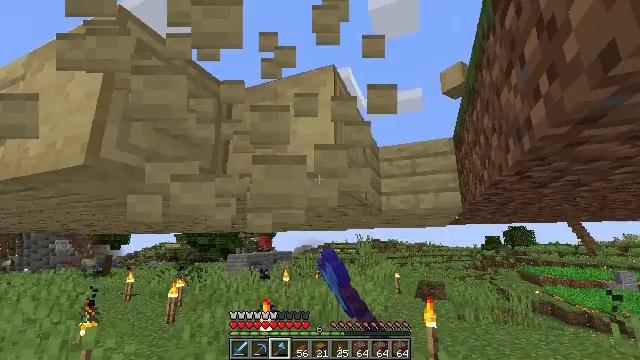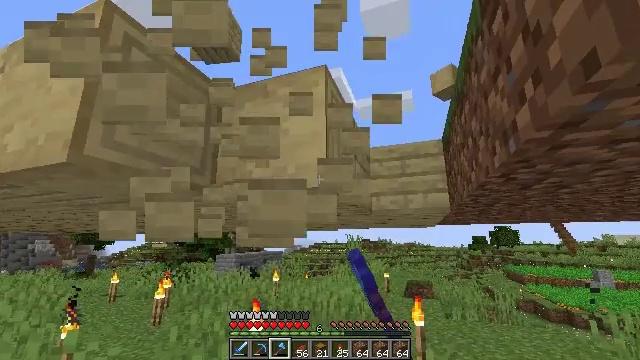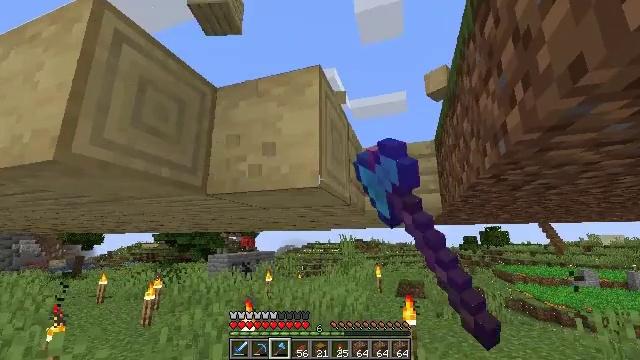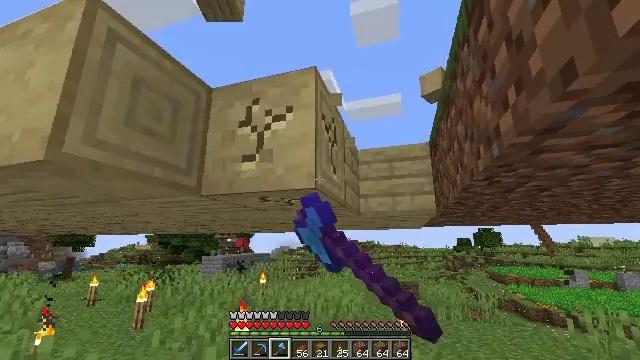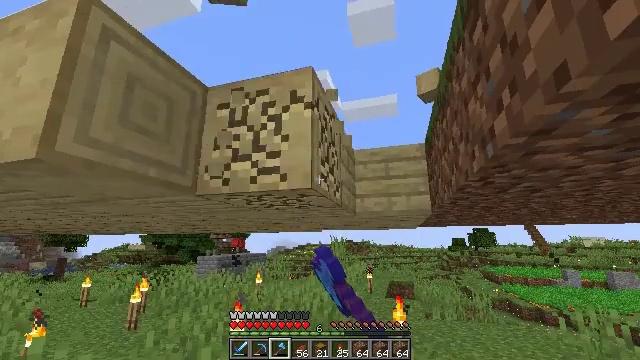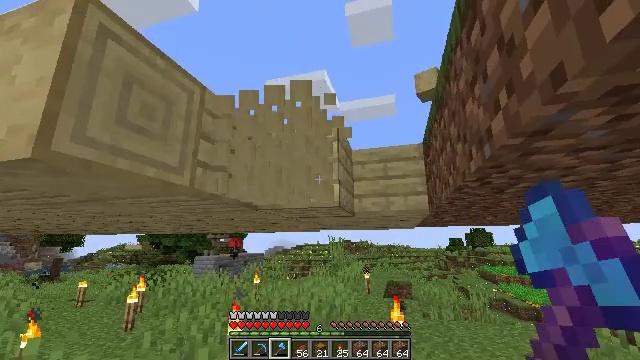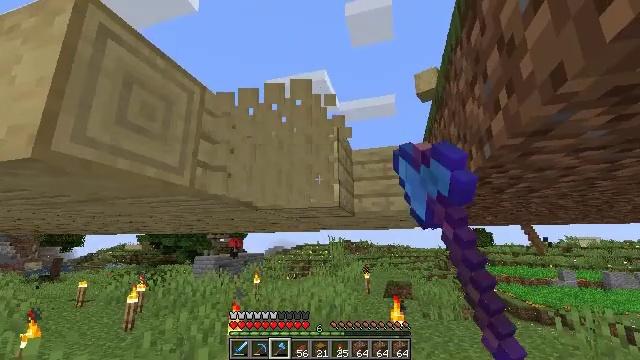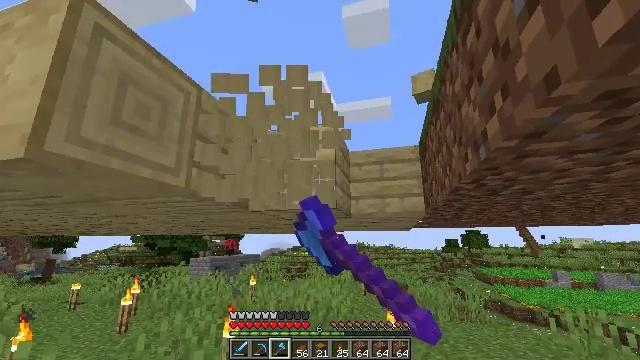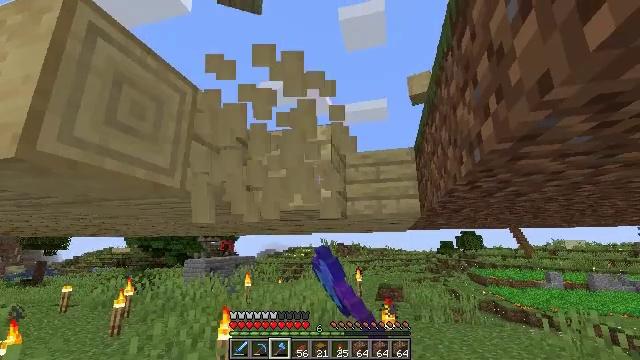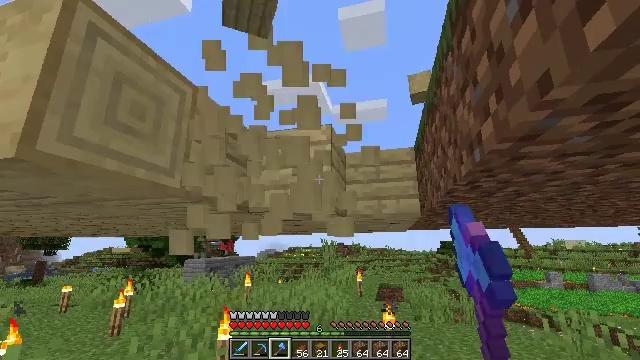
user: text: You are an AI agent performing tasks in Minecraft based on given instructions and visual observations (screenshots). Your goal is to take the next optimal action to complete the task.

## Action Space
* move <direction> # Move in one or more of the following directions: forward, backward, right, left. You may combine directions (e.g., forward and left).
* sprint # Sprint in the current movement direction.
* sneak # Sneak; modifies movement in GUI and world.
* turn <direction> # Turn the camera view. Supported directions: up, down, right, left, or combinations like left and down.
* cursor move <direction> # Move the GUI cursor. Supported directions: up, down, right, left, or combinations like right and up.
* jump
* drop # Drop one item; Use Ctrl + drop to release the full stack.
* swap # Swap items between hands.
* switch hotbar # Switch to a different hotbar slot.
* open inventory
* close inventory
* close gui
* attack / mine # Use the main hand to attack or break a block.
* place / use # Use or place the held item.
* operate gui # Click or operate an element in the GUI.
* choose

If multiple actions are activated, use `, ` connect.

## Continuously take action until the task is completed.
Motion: motion action
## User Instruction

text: Gather the stripped birch log from the tree.
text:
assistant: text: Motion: turn right, attack / mine
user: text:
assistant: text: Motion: turn right, attack / mine
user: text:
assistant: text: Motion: turn right, attack / mine
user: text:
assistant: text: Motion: attack / mine
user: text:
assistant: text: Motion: attack / mine
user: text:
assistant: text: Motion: attack / mine
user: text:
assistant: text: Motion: attack / mine
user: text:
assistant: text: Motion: attack / mine
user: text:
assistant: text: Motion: attack / mine
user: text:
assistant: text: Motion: attack / mine